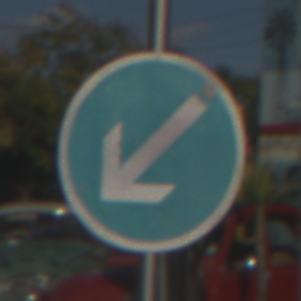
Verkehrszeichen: VorgeschriebeneVorbeifahrtLinks
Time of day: MorningAfternoon
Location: Outdoor (Special)
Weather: PartlyCloudy
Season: NotSpecified
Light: Natural